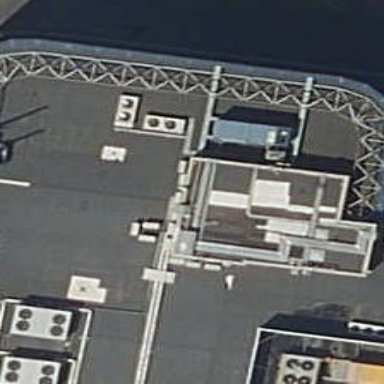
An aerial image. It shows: Office building.